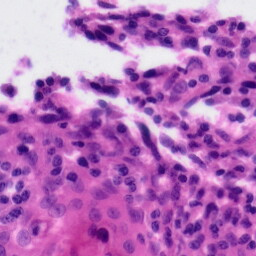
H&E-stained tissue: Tonsil